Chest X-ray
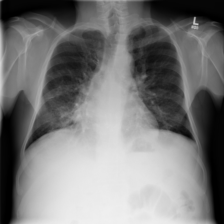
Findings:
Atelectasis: positive
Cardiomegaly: negative
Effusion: negative
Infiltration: positive
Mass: negative
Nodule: negative
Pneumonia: negative
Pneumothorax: negative
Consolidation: negative
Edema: negative
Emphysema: negative
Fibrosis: negative
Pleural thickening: negative
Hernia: negative